Question: I am wondering how to draw a cv::Mat into a QGLWidget. I've found <URL> a method and tried to implement it. But My widget is black.
This is the code of my widget:
h file
'''
#ifndef GLVIEWER_H
#define GLVIEWER_H
#include <QtOpenGL/QGLWidget>
#include <QtOpenGL/QtOpenGL>
#include <opencv2/core/core.hpp>
class GLViewer : public QGLWidget {
Q_OBJECT
public:
GLViewer(QWidget *parent = NULL);
void setNewFrame(cv::Mat newframe);
protected:
void initializeGL();
void resizeGL(int w, int h);
void paintGL();
void mousePressEvent(QMouseEvent *event);
void mouseMoveEvent(QMouseEvent *event);
void keyPressEvent(QKeyEvent *event);
cv::Mat frame;
};
#endif // GLVIEWER_H
'''
cpp file
'''
#include "glviewer.h"
#include <iostream>
#include <QtGui/QMouseEvent>
GLViewer::GLViewer(QWidget *parent) : QGLWidget(parent) {
setMouseTracking(true);
frame = cv::Mat::ones(25, 50, CV_8UC3) * 255;
}
void GLViewer::setNewFrame(cv::Mat newframe) {
frame = newframe;
paintGL();
}
void GLViewer::initializeGL() {
std::cout << "initializeGL" << std::endl;
glViewport(0,0,this->width(), this->height());
glMatrixMode(GL_PROJECTION);
glLoadIdentity();
glOrtho(-this->width()/2, this->width()/2, this->height()/2, -this->height()/2, -1, 1);
}
void GLViewer::resizeGL(int w, int h) {
glViewport(0, 0, w, h);
// glMatrixMode(GL_PROJECTION);
// glLoadIdentity();
// gluOrtho2D(0, w, 0, h); // set origin to bottom left corner
// glMatrixMode(GL_MODELVIEW);
// glLoadIdentity();
}
void GLViewer::paintGL() {
//std::cout << "paint" << std::endl;
glClear(GL_COLOR_BUFFER_BIT);
glClearColor(1.0f, 0, 0, 1.0f);
glDrawPixels(frame.rows, frame.cols,
GL_RGB,
GL_UNSIGNED_BYTE,
frame.data);
}
'''
As I have initialized the cv::Mat with 'cv::Mat::ones(25, 50, CV_8UC3) * 255;' I expect to see a little blue rect but.. nothing is happening, full black widget.
Anyone can point me out to a solution?
## EDIT
I have tried to change the background to red and now things are red.. this is the output:

the background is correct but the blue rect.. is not blue even if it seems to a rectangle.. what is happening? i have tried to invert frame.cols and frame.cols, and GL_BGR instead of GL_RGB and some random trials with data types (GL_UNSIGNED_SHORT etc) but nothing is getting a better result..
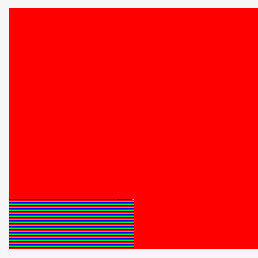
Answer: 'glDrawPixels' is not a wise choice. 2D pixel drawing is amazingly slow in OpenGL. What you really want to do is load the matrix into a texture, then draw a primitive with the texture on it.
I would recommend you use QGLWidget, but still QPainter to draw stuff. It will be fully accelerated, but you don't have to deal with all this transformation stuff etc.!
The code is rather simple. Have a look at:
<URL>
(an example of a widget that automatically scales the content)
To convert from Mat to QImage, see:
<URL>
The conversion QImage <-> QPixmap can be done implicitely by constructing one from the other. Note that it essentially will only store the image data on the graphics card as a texture.
The conversion cv::Mat to QImage is a "redundant" data copy. However it is really negligible, try it!